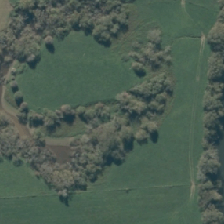
Land cover: lake_pond